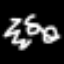
Label: squiggle